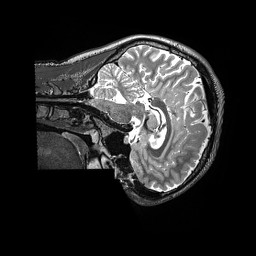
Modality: T2w
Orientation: sagittal
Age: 19
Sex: male
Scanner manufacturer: siemens
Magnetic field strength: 3 T
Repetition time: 3.2 s
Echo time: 0.564 s